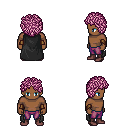
a pixel art fantasy rpg character, male body template, human, dark skin, black cape, magenta pants, pink curly afro hairstyle, cloth bracers, maroon shoes, four views (front, back, left, right), 2x2 character sprite sheet, small pixel art, hard edges, no anti-aliasing